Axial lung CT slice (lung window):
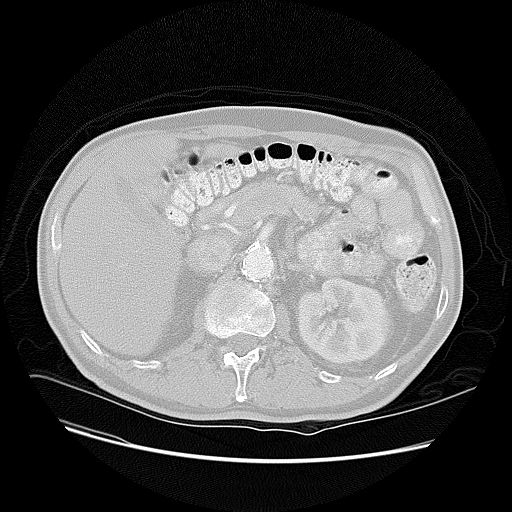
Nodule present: no